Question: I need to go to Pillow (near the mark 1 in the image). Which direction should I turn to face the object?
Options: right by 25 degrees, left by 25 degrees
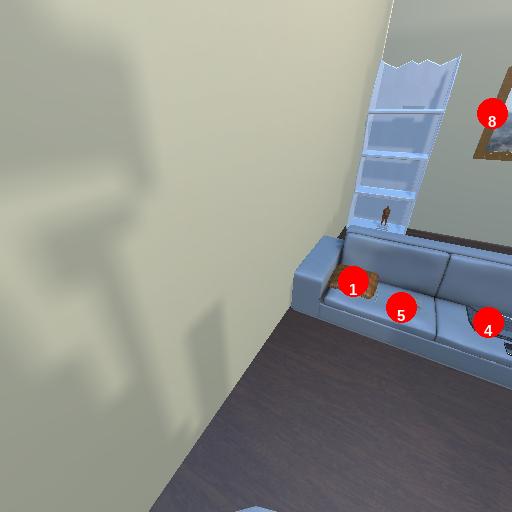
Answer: right by 25 degrees